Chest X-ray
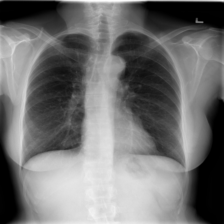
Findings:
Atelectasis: negative
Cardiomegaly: negative
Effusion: negative
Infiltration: positive
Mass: negative
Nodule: negative
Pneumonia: negative
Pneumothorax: negative
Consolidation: negative
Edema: negative
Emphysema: negative
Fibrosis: negative
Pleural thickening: negative
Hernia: negative